Field crop: maize
Growth stage: 2
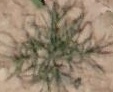
Species: salsola